Field crop: maize
Growth stage: 2
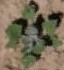
Species: chenopodium